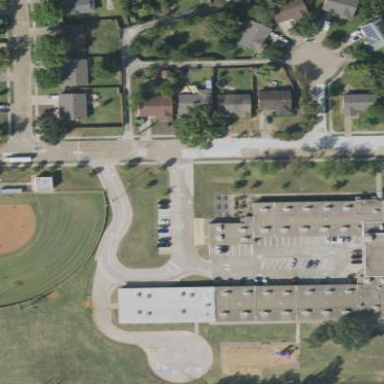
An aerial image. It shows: School.